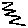
Label: zigzag